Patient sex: F
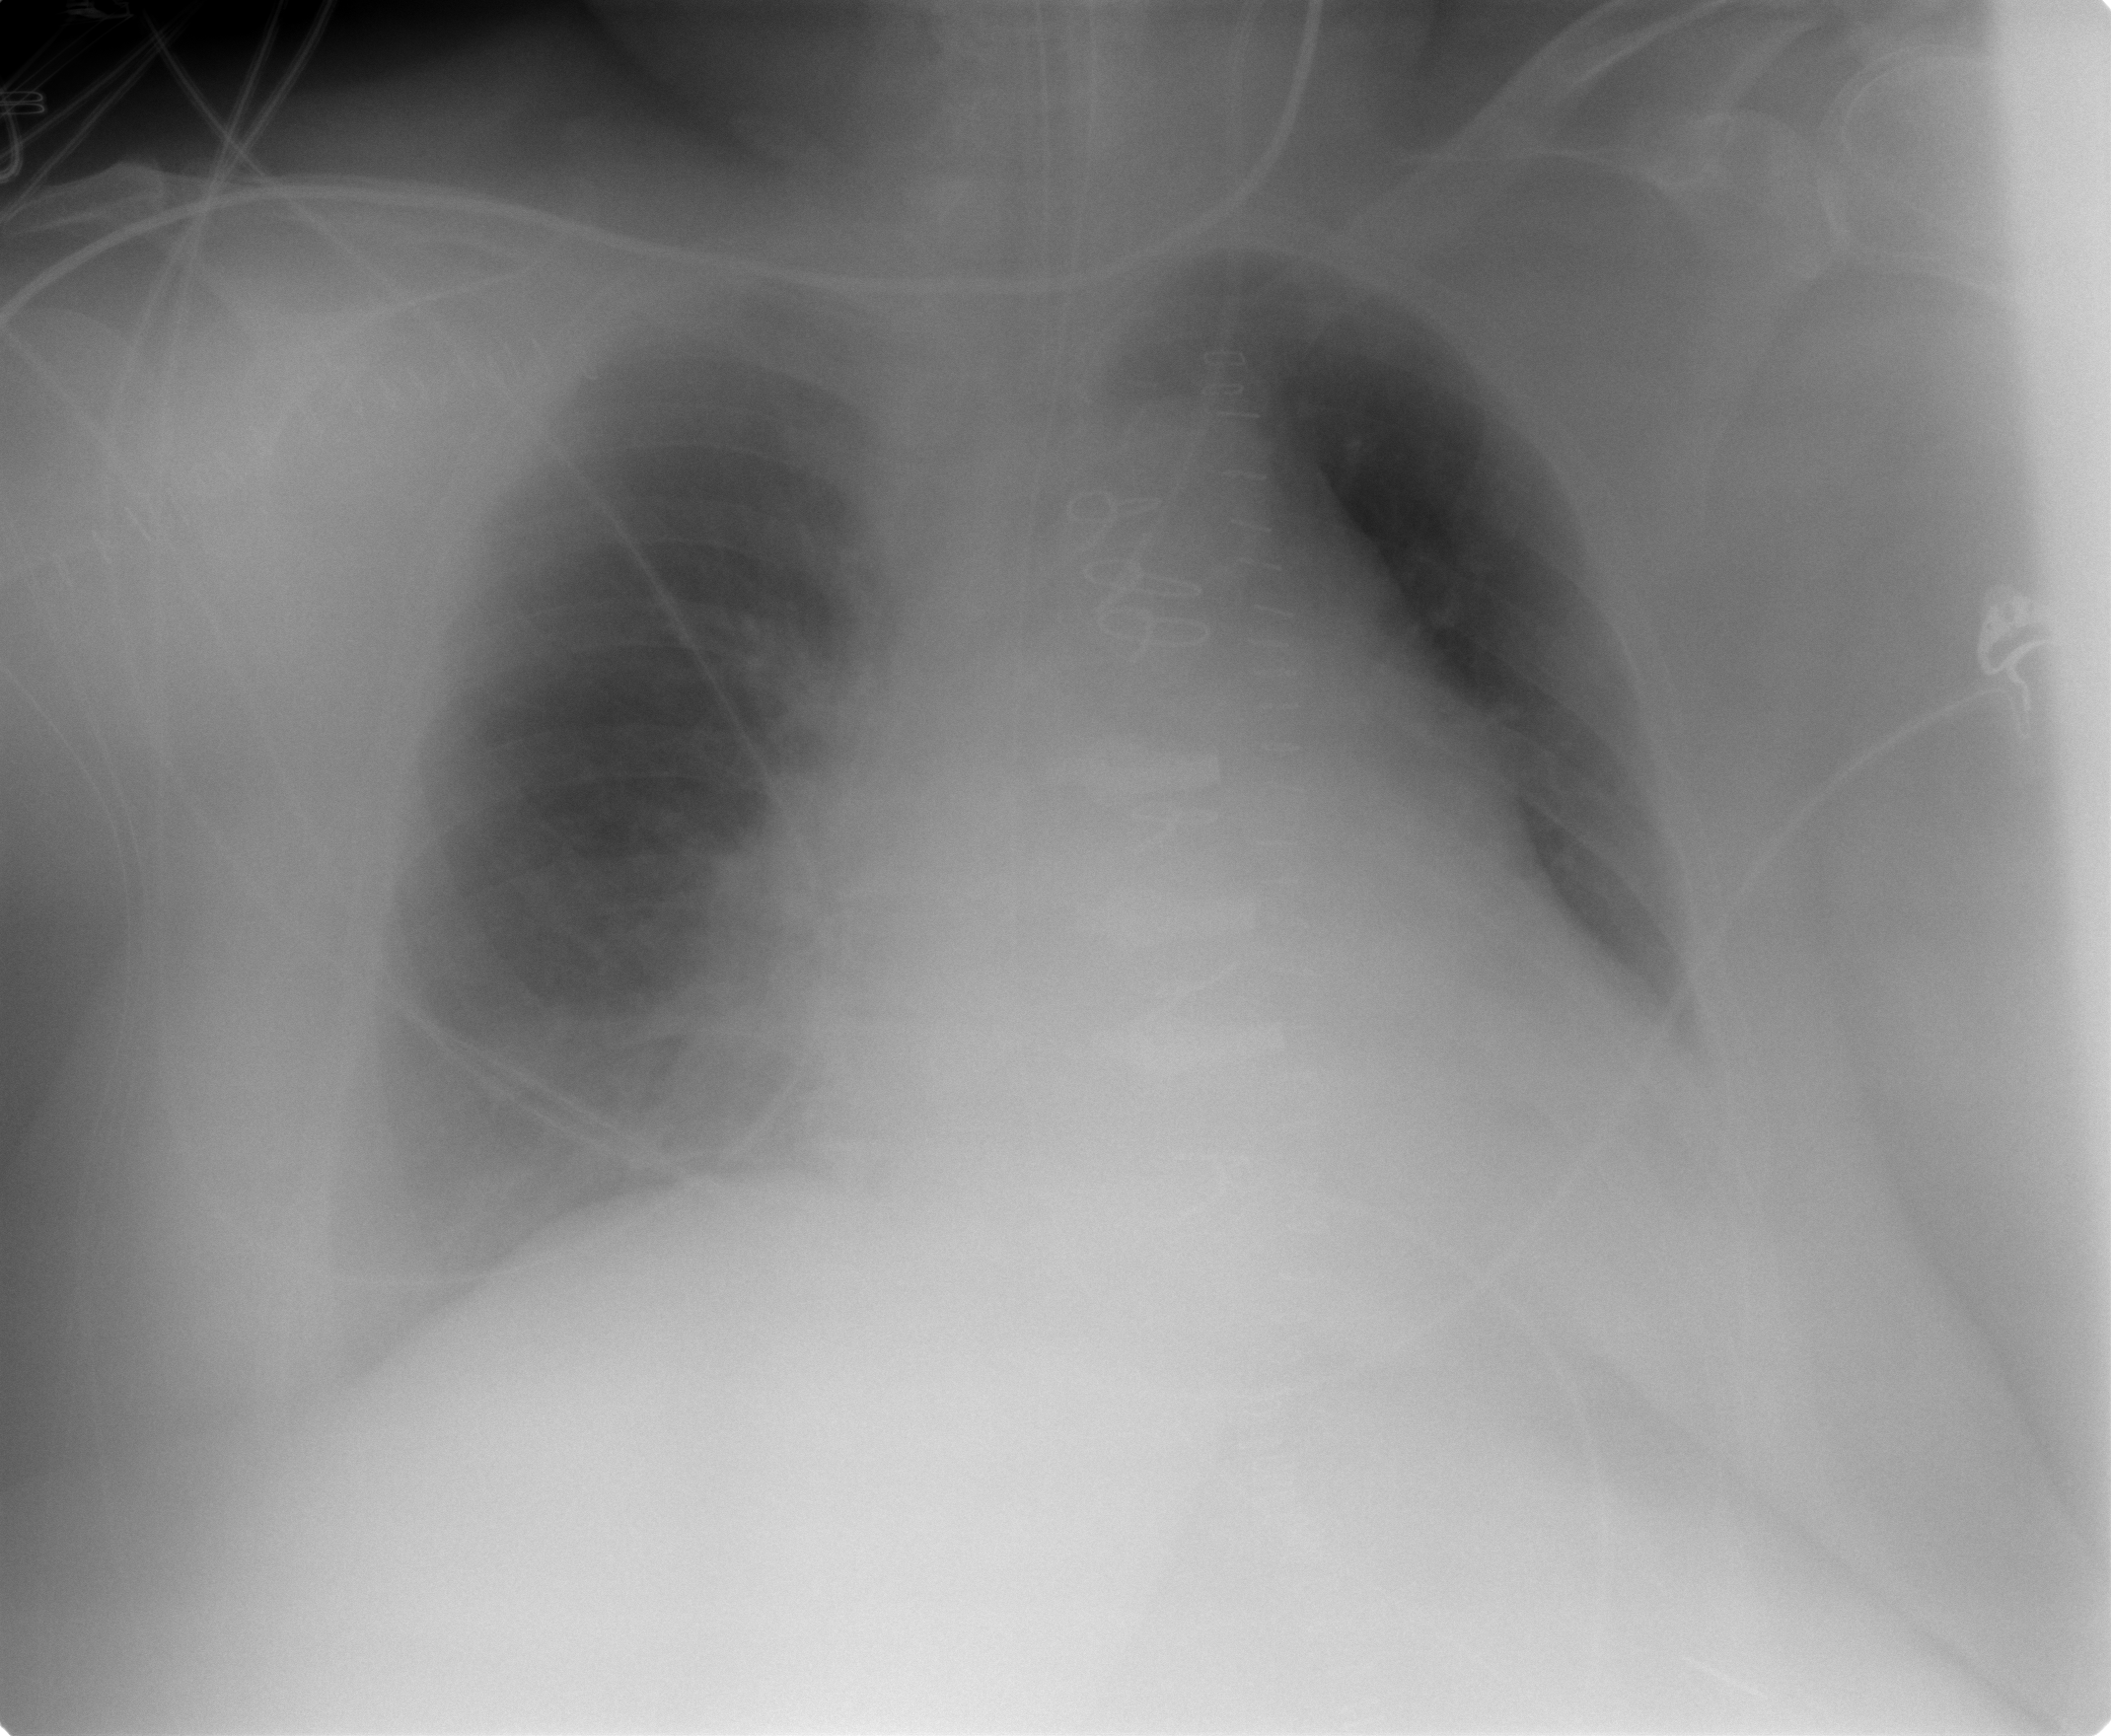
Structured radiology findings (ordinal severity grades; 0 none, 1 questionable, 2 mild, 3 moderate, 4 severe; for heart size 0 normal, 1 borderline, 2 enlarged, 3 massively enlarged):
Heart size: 2
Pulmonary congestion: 1
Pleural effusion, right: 0
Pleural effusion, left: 2
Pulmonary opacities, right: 2
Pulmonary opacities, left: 0
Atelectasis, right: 2
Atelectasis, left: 2